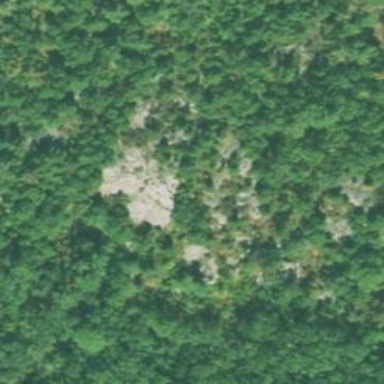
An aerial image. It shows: Peak in its natural state.